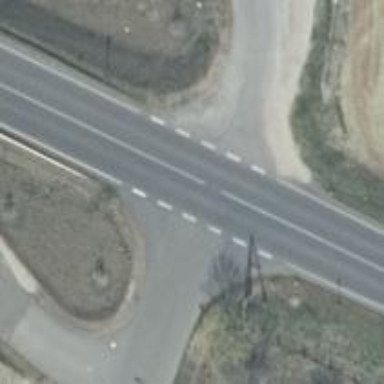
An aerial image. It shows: Primary road with asphalt surface.